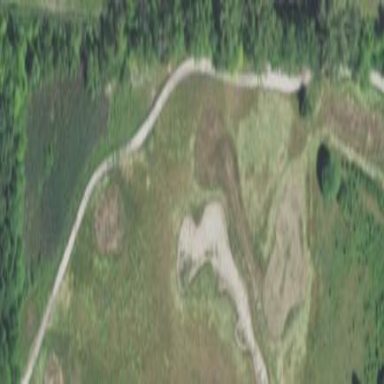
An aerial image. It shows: Area with grass used as rough in golf course.